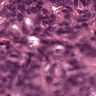
Metastatic tissue present: yes